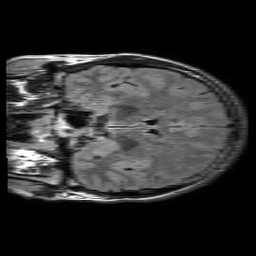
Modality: FLAIR
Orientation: coronal
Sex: female
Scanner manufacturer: philips
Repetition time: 11 s
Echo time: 0.125 s